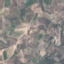
Land use / land cover class: PermanentCrop